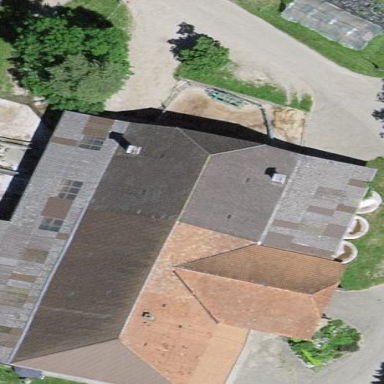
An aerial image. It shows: Farm building.